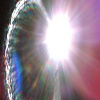
Label: sunburn